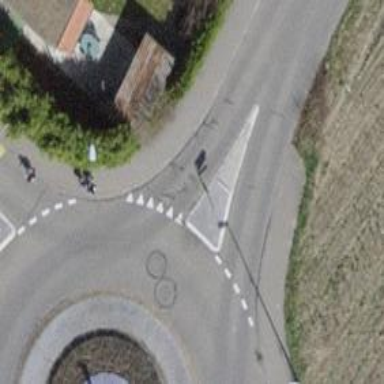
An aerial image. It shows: Marked crossing on footway with clear markings.